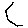
Label: hexagon